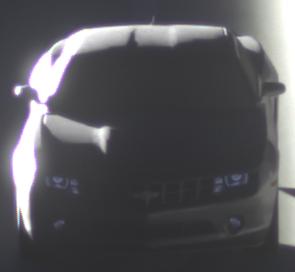
Make: Chevrolet
Model: Camaro Cabriolet 6.2 V8
Detailed model: Camaro (V) Coupé
Model produced from: 2011/09
Model produced until: 2014/02
Doors: 2
Color: gray
Road condition: dry road
Daytime: sunrise or sunset
Contrast: high contrast